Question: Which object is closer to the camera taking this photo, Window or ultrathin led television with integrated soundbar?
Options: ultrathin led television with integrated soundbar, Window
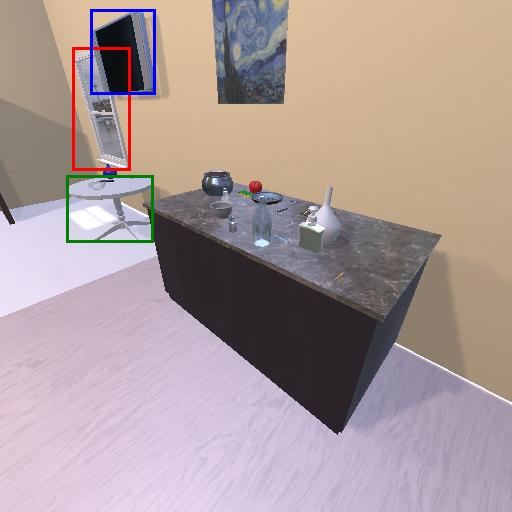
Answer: ultrathin led television with integrated soundbar